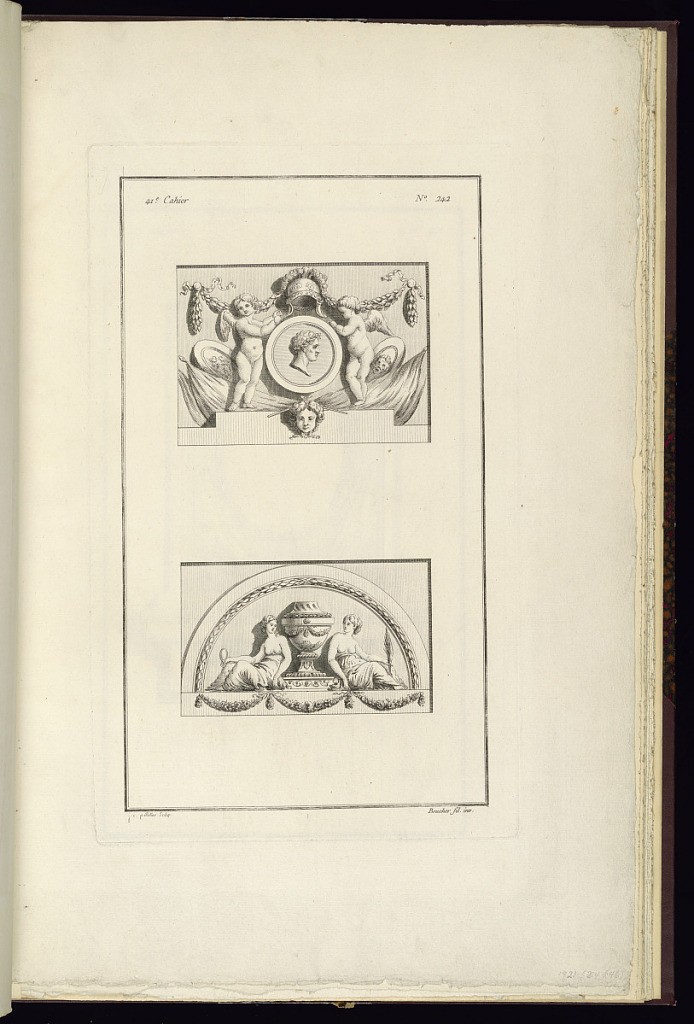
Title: Designs for Carved Reliefs
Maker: Juste-François Boucher, French, 1736 – 1782
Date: ca. 1775
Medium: Engraving on off white laid paper
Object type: Print
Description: Two designs for panels of carved relief. The upper panel features a portrait medallion surrounded by winged putti, draped garland, and a helmet. The lower panel is semi-circular in shape and features an urn with lightly draped women reclined on either side. The panel in framed by garlands and bound leaf. The plate is signed.